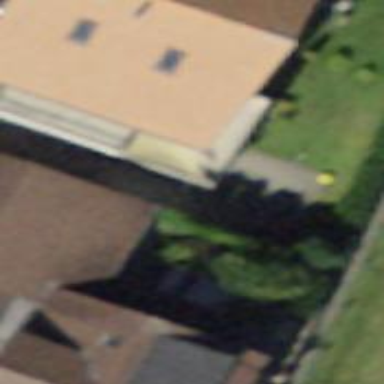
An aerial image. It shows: Residential building.